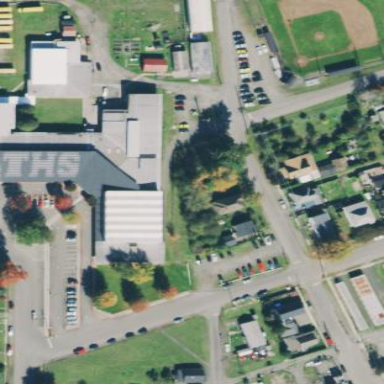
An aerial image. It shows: School building.